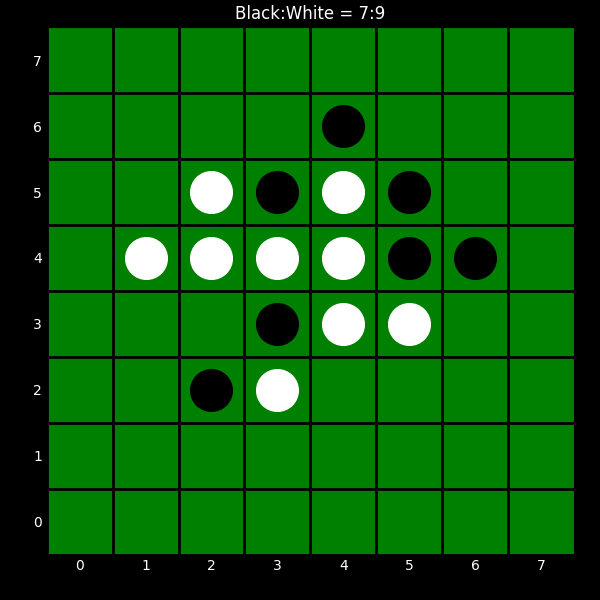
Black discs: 7
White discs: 9